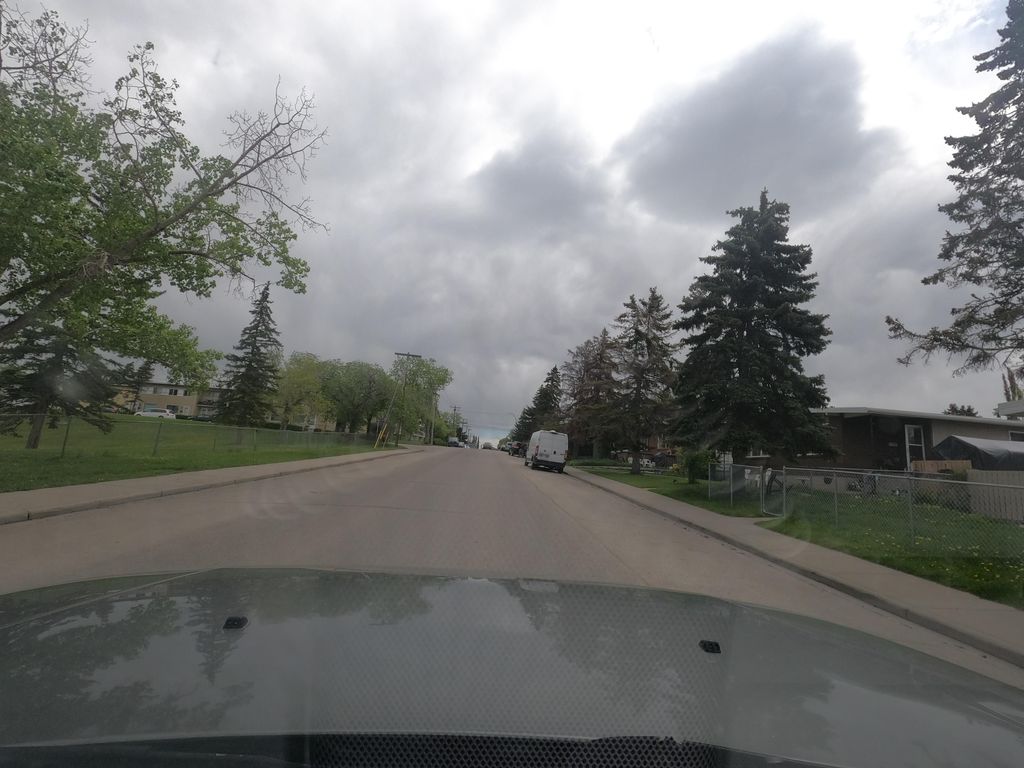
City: calgary